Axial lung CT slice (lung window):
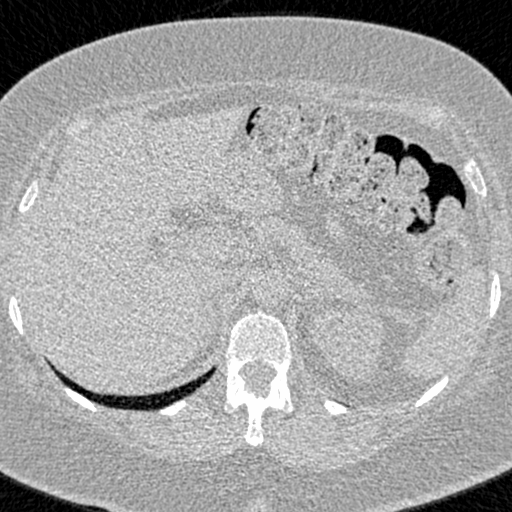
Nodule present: no